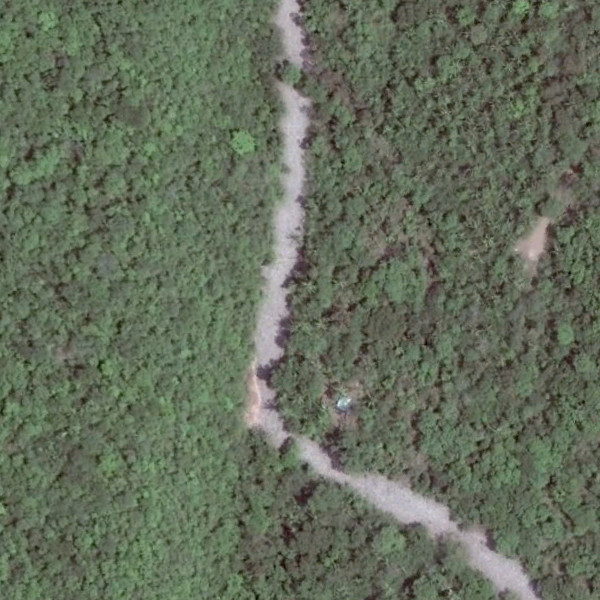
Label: Forest